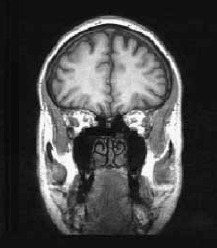
Label: notumor